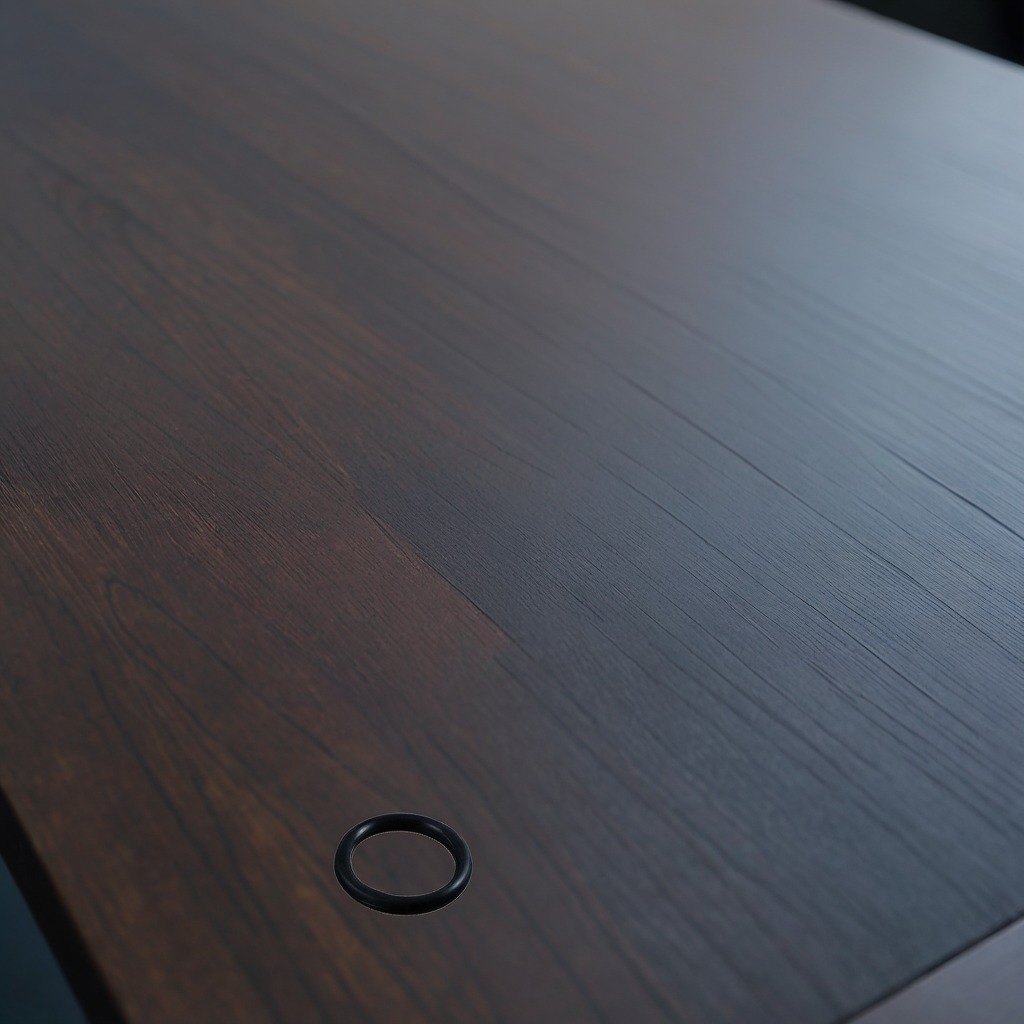
A rubber O-ring lying on a table with faint burn marks in a small garage at twilight.